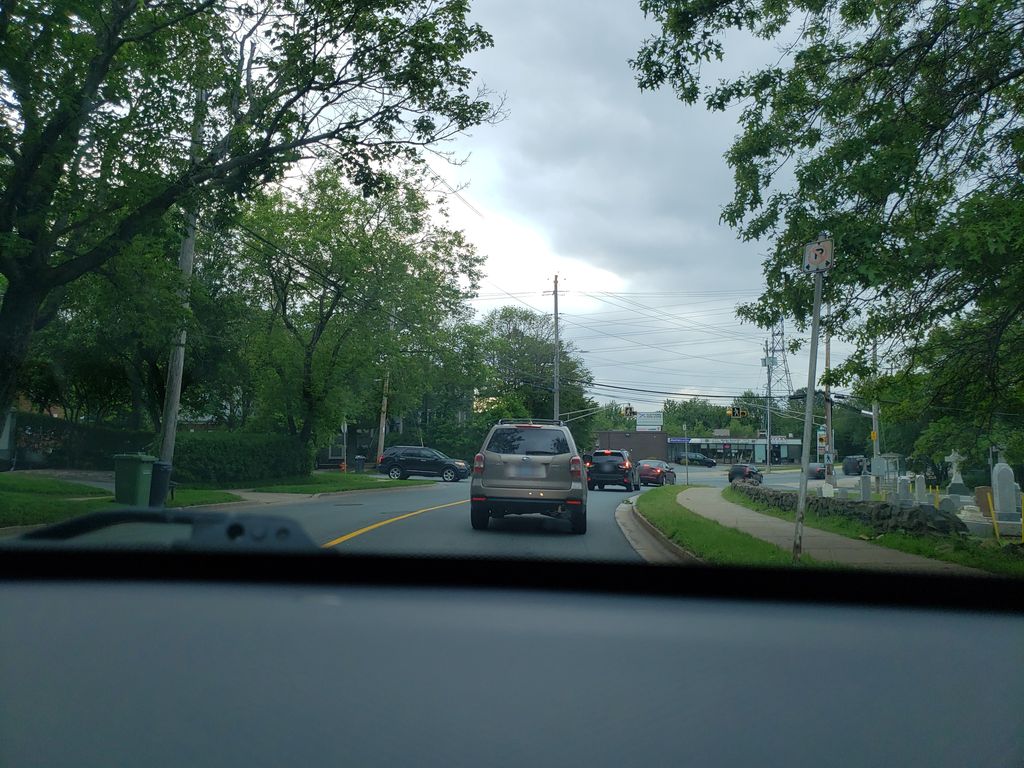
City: halifax